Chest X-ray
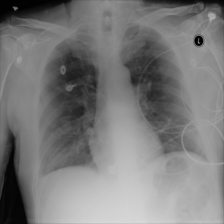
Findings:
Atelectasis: negative
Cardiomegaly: negative
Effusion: positive
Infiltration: negative
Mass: negative
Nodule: negative
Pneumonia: negative
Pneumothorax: negative
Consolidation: negative
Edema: negative
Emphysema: negative
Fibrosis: negative
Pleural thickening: negative
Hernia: negative